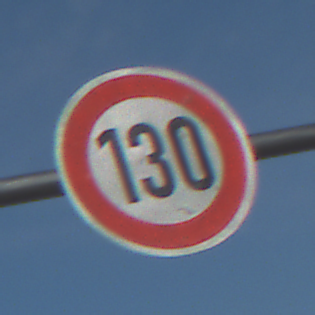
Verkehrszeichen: Geschwindigkeit130
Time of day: MorningAfternoon
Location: Outdoor (Nature)
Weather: PartlyCloudy
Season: NotSpecified
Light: Natural